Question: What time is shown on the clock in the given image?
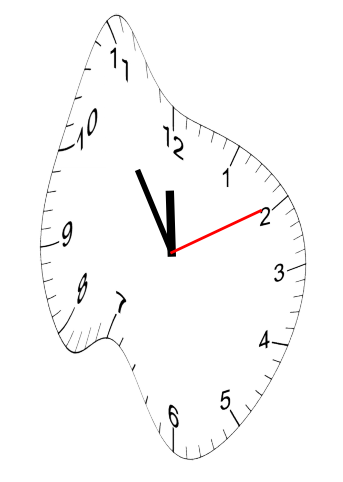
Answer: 11:54:10